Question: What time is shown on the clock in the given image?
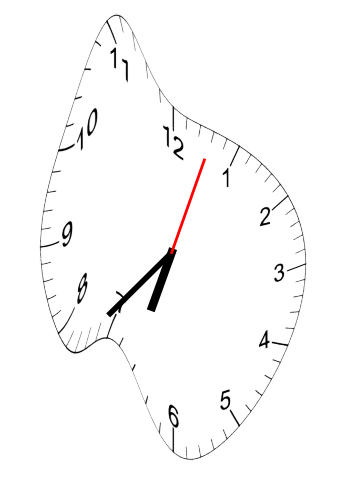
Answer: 06:37:03